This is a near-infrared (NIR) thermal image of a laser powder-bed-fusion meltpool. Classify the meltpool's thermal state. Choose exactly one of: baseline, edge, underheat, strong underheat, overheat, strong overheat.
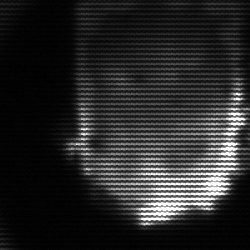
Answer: baseline